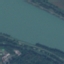
Land use / land cover: River